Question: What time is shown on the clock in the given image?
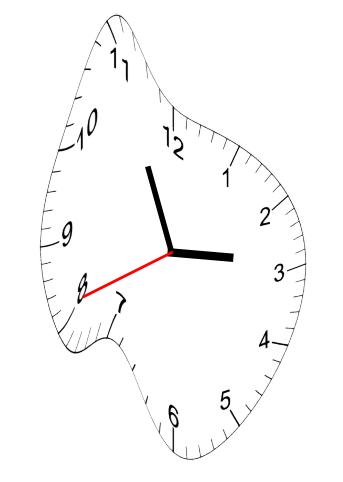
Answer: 02:55:41